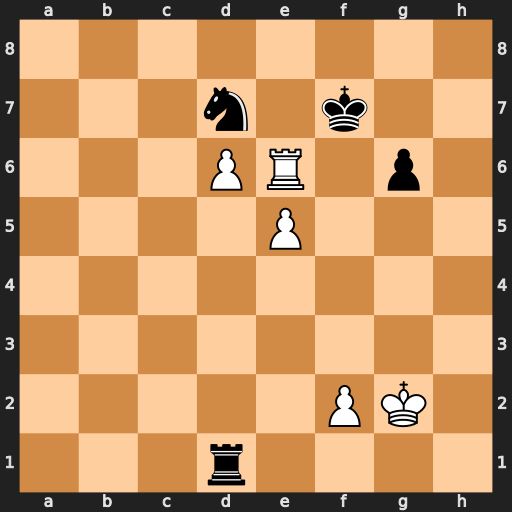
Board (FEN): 8/3n1k2/3PR1p1/4P3/8/8/5PK1/3r4
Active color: w
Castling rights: -
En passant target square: -
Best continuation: Re7+ Kf8 Rxd7